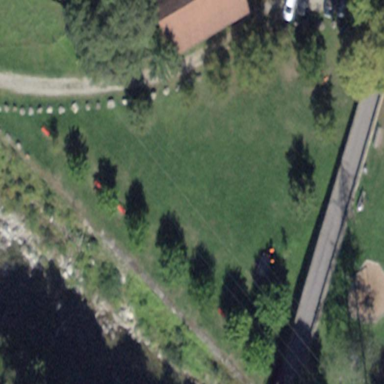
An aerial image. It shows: Picnic site popular for tourists.